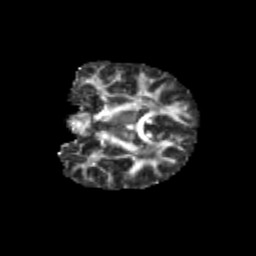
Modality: FA
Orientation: coronal
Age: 11
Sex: female
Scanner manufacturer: siemens
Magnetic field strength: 3 T
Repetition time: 3.8 s
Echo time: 0.07 s